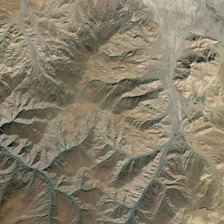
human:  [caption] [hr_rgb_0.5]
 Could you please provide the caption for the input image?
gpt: it is a piece of khaki irregular mountain .

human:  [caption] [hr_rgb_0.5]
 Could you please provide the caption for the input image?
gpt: it is a piece of khaki irregular mountain .

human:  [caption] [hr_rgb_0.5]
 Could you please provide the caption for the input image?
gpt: it is a piece of khaki irregular mountain .

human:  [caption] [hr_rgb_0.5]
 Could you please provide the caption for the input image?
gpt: it is a piece of khaki irregular mountain .

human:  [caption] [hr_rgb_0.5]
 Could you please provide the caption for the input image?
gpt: it is a piece of khaki irregular mountain .